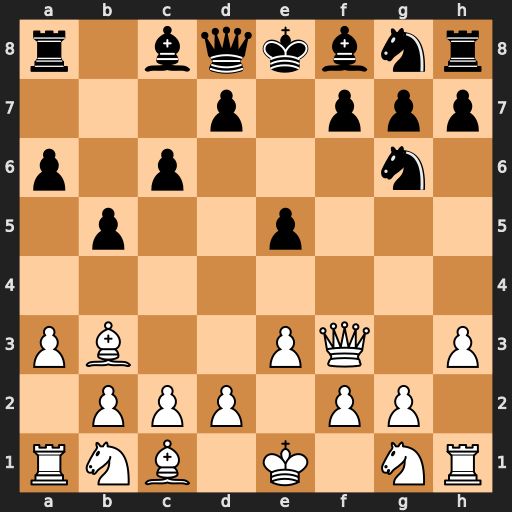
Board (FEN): r1bqkbnr/3p1ppp/p1p3n1/1p2p3/8/PB2PQ1P/1PPP1PP1/RNB1K1NR
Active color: w
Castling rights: KQkq
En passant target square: -
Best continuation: Qxf7#